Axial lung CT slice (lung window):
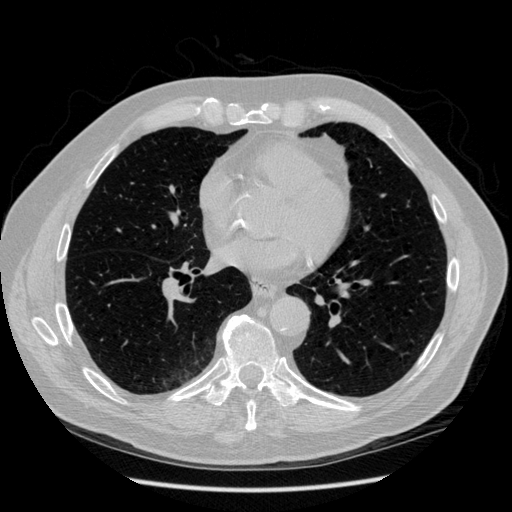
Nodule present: no